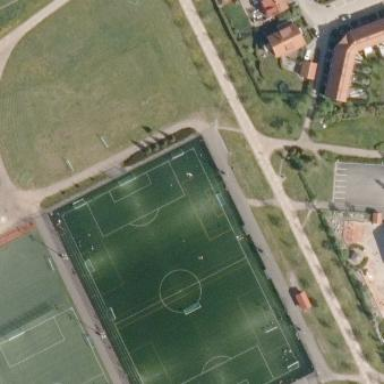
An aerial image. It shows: Artificial turf soccer pitch for leisure activities.